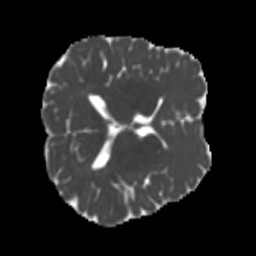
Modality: MD
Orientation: axial
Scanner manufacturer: siemens
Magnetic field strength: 3 T
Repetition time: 4 s
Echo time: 0.0594 s